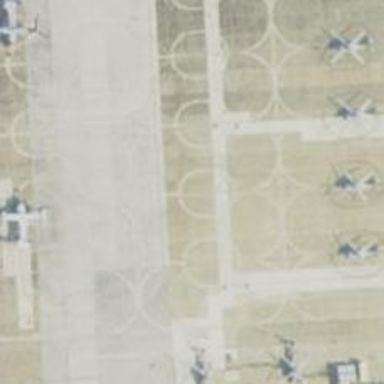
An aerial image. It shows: Image of taxiway at airport.